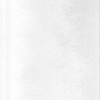
Label: dusty